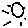
Label: sun